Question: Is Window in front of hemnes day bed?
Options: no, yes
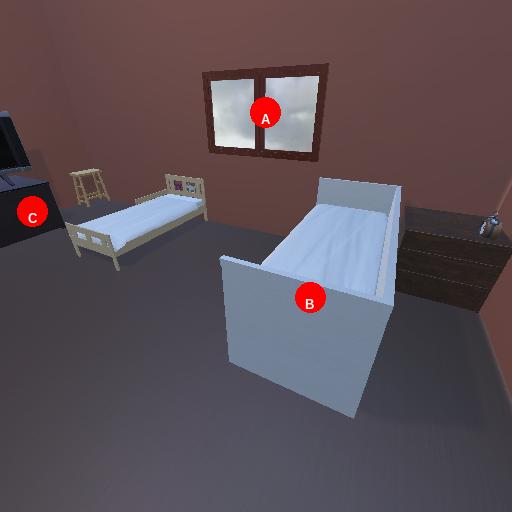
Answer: no